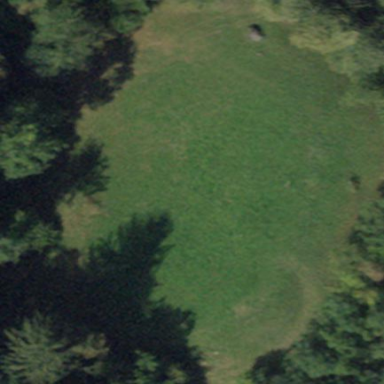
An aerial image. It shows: Beautiful meadow.